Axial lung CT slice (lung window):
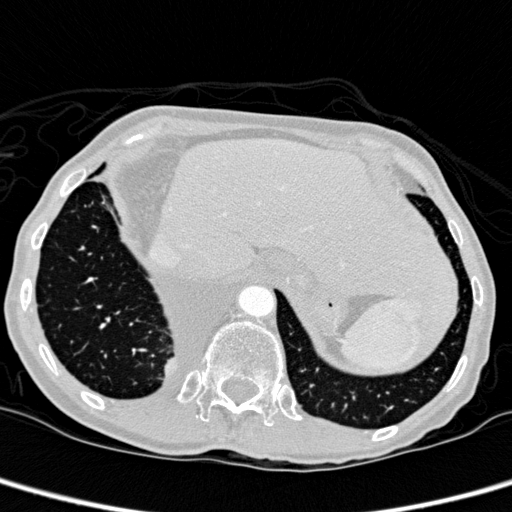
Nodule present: yes
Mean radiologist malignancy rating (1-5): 2.5